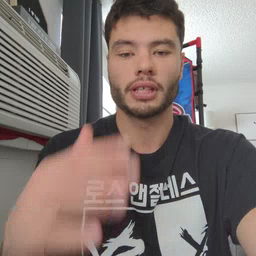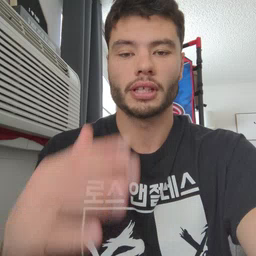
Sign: grass